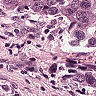
Metastatic tissue present: yes